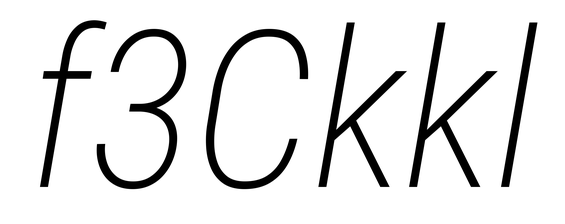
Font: Roboto-Italic_Condensed_ExtraLight_Italic